Question: I have no idea what's going on. I have been following some tutorials, and have properly set up my project with the NDK. I did mess around with things a bit last week, but my project still seems to work correctly. I am trying to find the NDK path but the tab is no longer there...

The Native Development tab should be where the red bar is. I know it was there sometime last week. Is it possible I deleted something from eclipse that would remove this tab?
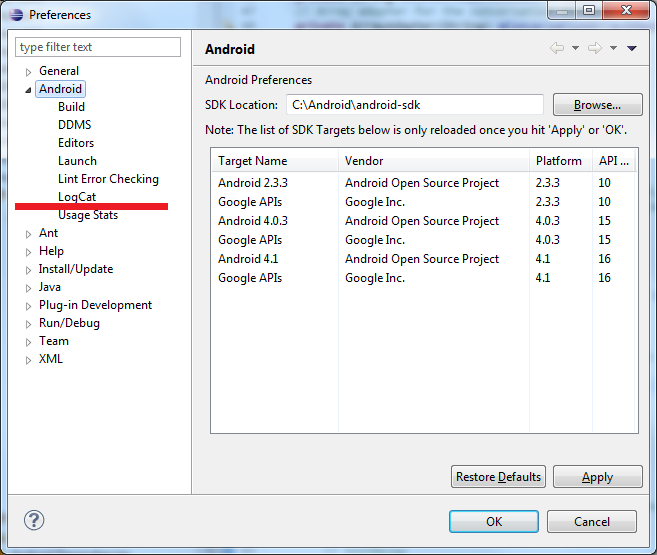
Answer: Problem solved. The address to where I unzipped my NDK folder wasn't added to my computer's PATH variable. Strange, as I distinctly remember doing that at one point, but until that address is added to the PATH variable the option just doesn't show up in Eclipse.
If anyone knows of anyway that the PATH variable is changed other than through the users doing, please let me know. I don't remember editing the PATH variable and have no idea why I would have.
For Windows 7 Professional :
->->->->
I had already had a 'Path' variable under 'System variables', and a 'PATH' variable under 'User variables...'
In both variables, I added the address to my NDK folder. Separate the new address from the one already existing inside with a semi-colon.
The tutorial that helped me figure this out is <URL>